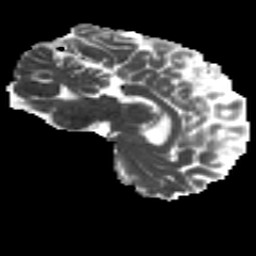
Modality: MD
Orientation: sagittal
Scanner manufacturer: siemens
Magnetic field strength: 3 T
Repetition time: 4.16 s
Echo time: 0.0806 s